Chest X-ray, PA view. Patient: 65 years old, sex M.
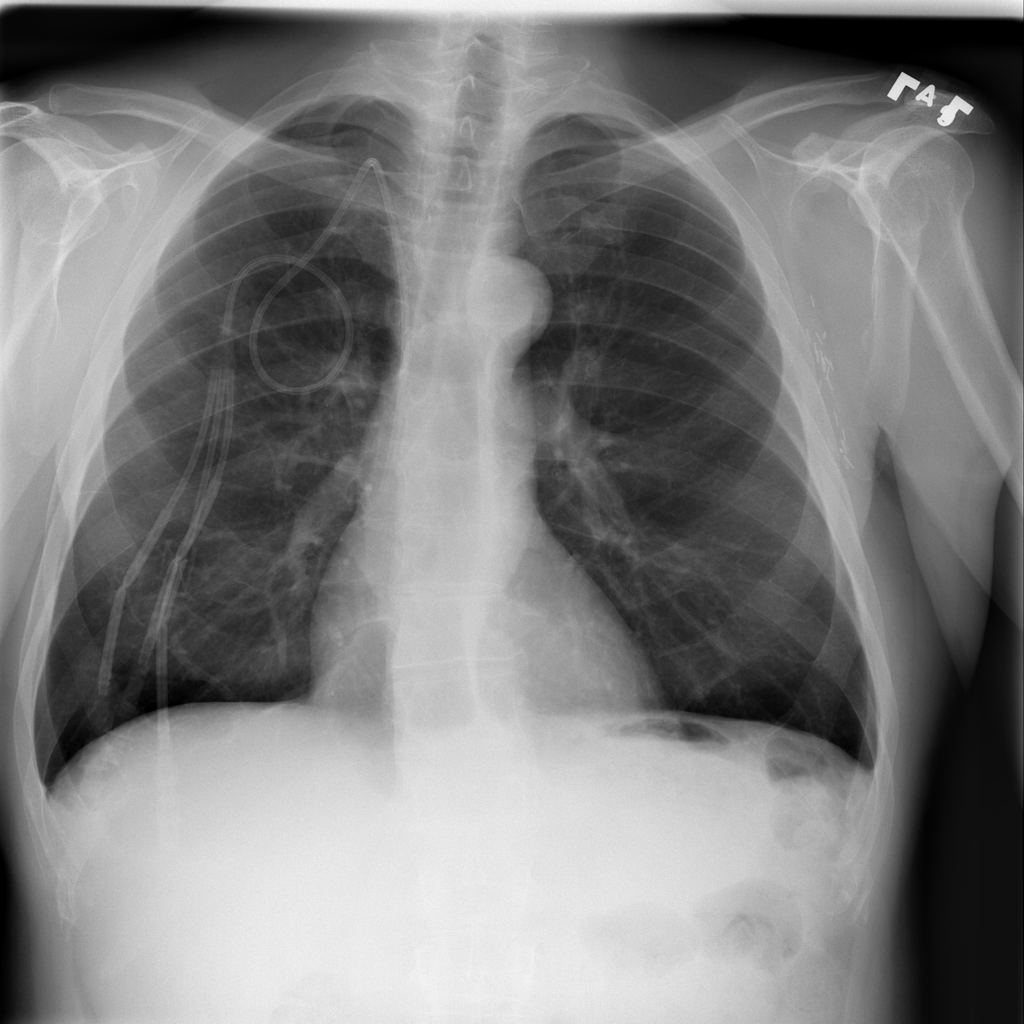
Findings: Infiltration